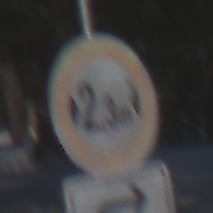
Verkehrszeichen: TatsaechlicheBreite2Komma3
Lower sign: RichtungsangabeDurchPfeile5
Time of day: MorningAfternoon
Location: Outdoor (Special)
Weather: Clear
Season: Winter
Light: Natural